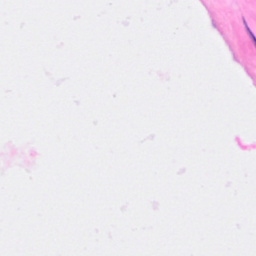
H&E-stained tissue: Breast